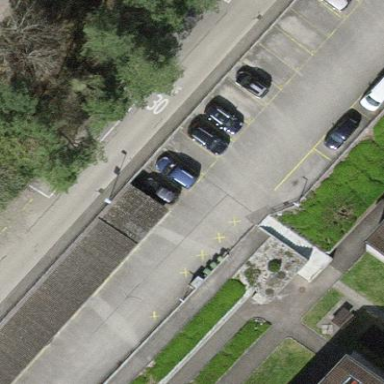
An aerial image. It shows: Parking area.